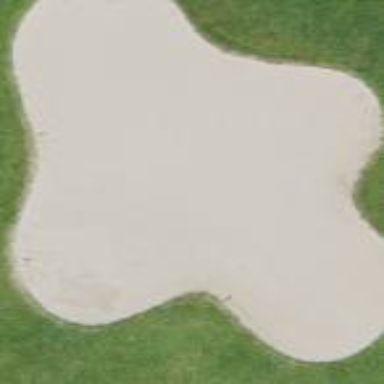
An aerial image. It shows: Sand bunker on golf course.